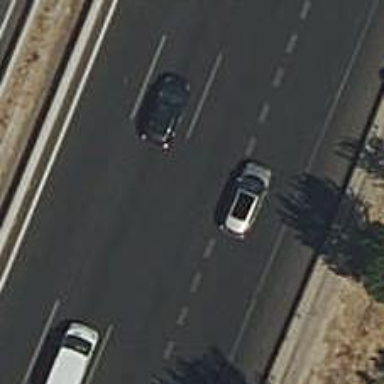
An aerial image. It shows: Asphalt motorway.